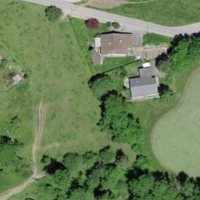
EUNIS habitat code: 24
Species observed at this site:
Asplenium scolopendrium
Sorbus aucuparia